Question: I've started a new multiplatform project (Xcode 12.4). I wrote a short animation that I pasted below.
Given this simple swift code:
'''
import SwiftUI
@main
struct MuiltiPlatApp: App {
var body: some Scene {
WindowGroup {
ContentView()
.frame(width: 250, height: 250, alignment: .center)
.background(Color.green)
}
}
}
struct ContentView: View {
@State private var animationAmount: CGFloat = 1.0
var body: some View {
Color.red
.clipShape(Circle())
.overlay(
Circle()
.stroke(Color.blue)
.scaleEffect(animationAmount)
.opacity(Double(2.0 - animationAmount))
.animation(
Animation.easeInOut(duration: 2.0)
.repeatForever(autoreverses: false)
)
)
.onAppear{
self.animationAmount += 1
}
.frame(width: 100, height: 100, alignment: .center)
.background(Color.gray)
}
}
'''
While it works well on iOS, unfortunately running the same code on macOS looks different.
The result is:

I tried several alignments but nothing helped. Could you tell me why do the two appearances different? How could I fix the problem?
Thank you in advance for your help!
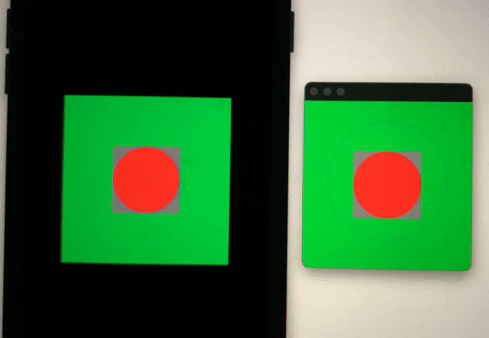
Answer: You also need to specify the animation 'value':
'''
.animation(
Animation.easeInOut(duration: 2.0)
.repeatForever(autoreverses: false),
value: animationAmount
)
'''
---
From the documentation:
'''
/// Applies the given animation to all animatable values within this view.
///
/// Use this modifier on leaf views rather than container views. The
/// animation applies to all child views within this view; calling
/// 'animation(_:)' on a container view can lead to unbounded scope.
///
/// - Parameter animation: The animation to apply to animatable values
/// within this view.
///
/// - Returns: A view that wraps this view and applies 'animation' to all
/// animatable values used within the view.
@inlinable public func animation(_ animation: Animation?) -> some View
'''
'''
/// - Parameters:
/// - animation: The animation to apply. If 'animation' is 'nil', the view
/// doesn't animate.
/// - value: A value to monitor for changes.
///
/// - Returns: A view that applies 'animation' to this view whenever 'value'
/// changes.
@inlinable public func animation<V>(_ animation: Animation?, value: V) -> some View where V : Equatable
'''
As you can see, by default SwiftUI .
However, when you pass the 'value', then SwiftUI 'animation''value'.